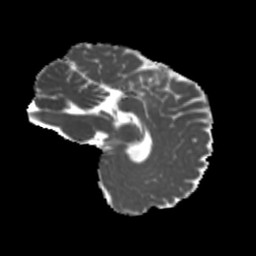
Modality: MD
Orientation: sagittal
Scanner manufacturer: siemens
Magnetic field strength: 3 T
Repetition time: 4 s
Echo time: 0.0594 s